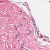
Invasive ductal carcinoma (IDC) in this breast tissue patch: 0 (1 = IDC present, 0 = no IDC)